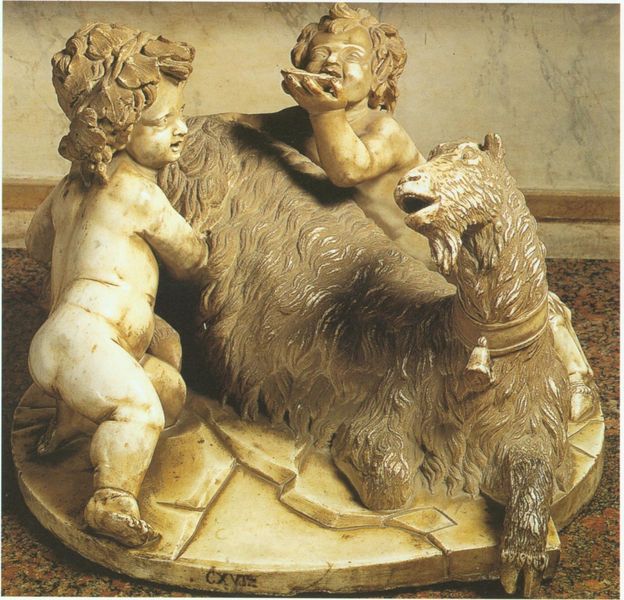
Titel: Die Ziege Amalthea mit dem Zeusknaben und einem Satyr
Künstler: Giovanni Lorenzo Bernini
Institution: Rom, Villa Borghese
Schlagwörter: gruppe, nackt, marmor, zeichen, tier, gesichter, trinken, wand, schale, sockel, figur, kinder, engel, putto, skulptur, ton, liegen, essen, lamm, schaf, buchstaben, rom, glocke, glöckchen, elfen, ziege, nähren, bernini, mäh, schalze, römische  zeichen, remis und romulus